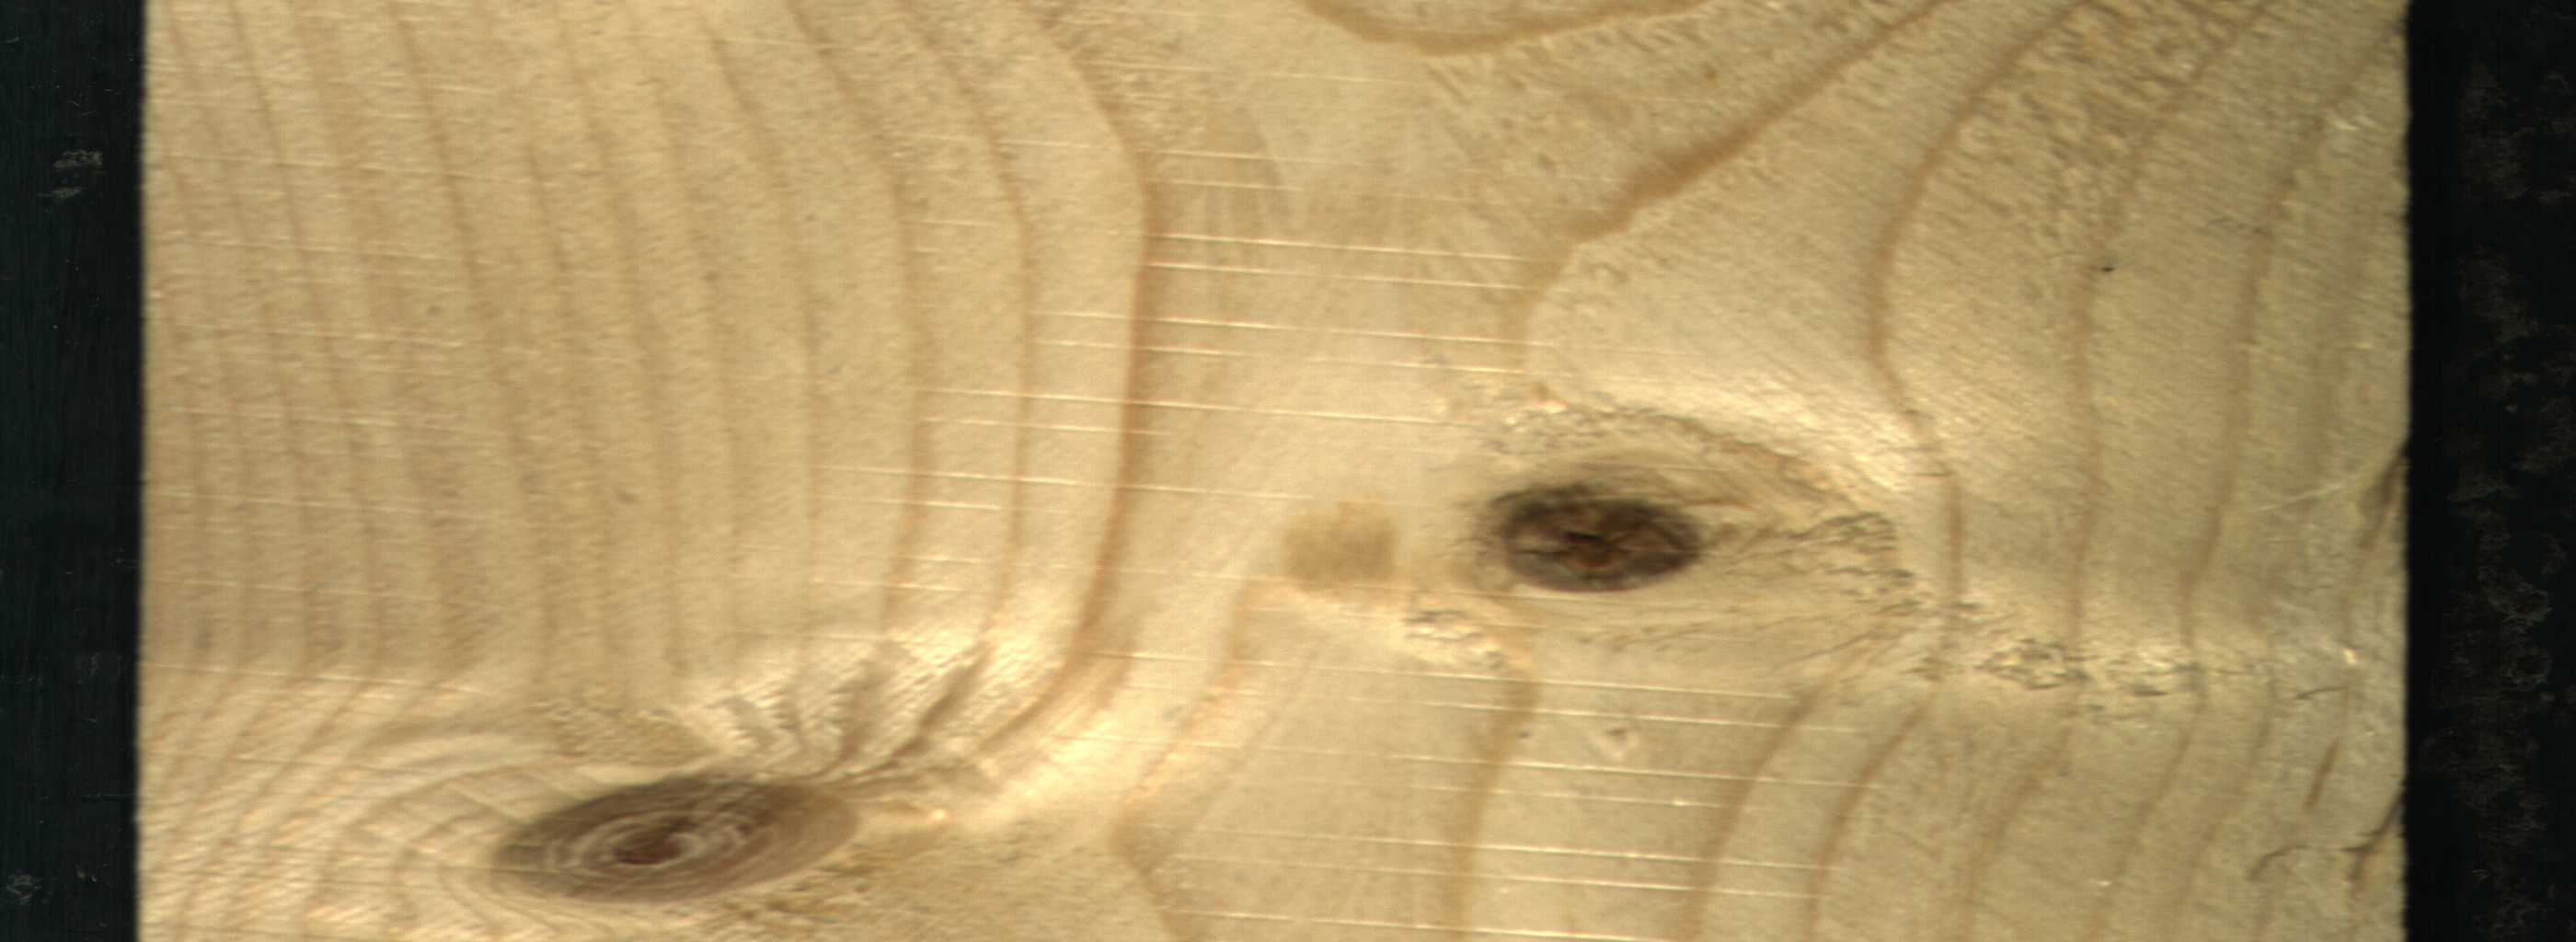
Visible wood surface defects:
Dead_Knot
Live_Knot